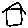
Label: house